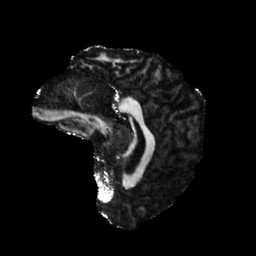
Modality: FA
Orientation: sagittal
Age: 30
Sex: male
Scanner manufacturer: siemens
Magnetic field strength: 6.98 T
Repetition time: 7.776 s
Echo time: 0.076 s